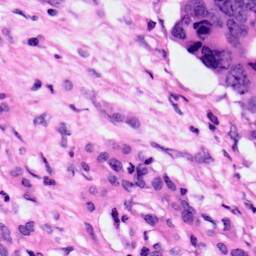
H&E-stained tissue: Pancreatic